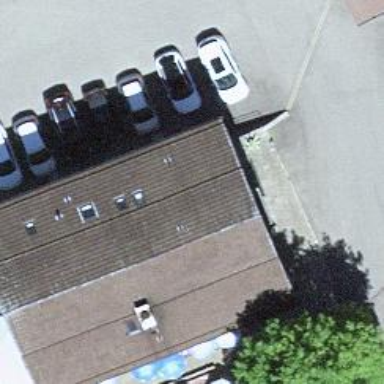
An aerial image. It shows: Restaurant.